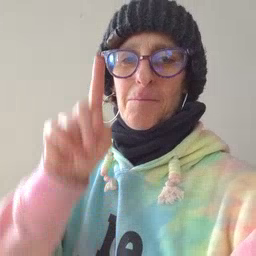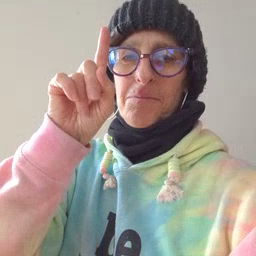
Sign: up